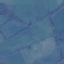
Land use / land cover: Pasture